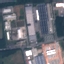
Label: Industrial